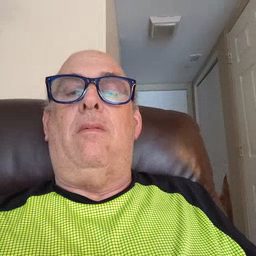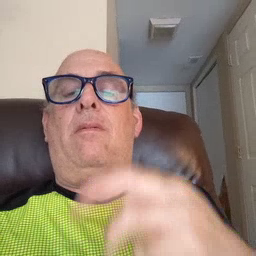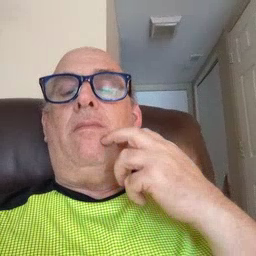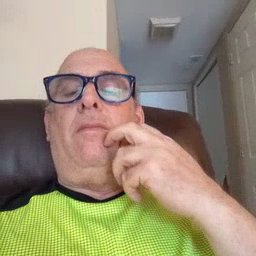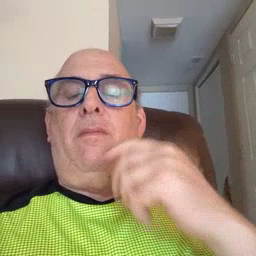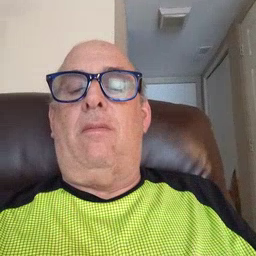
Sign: gum